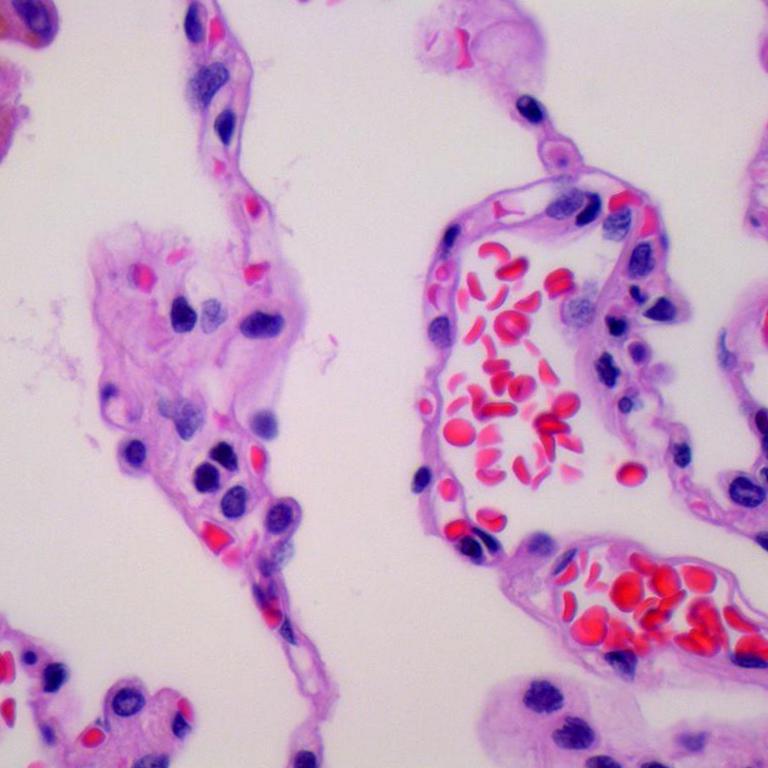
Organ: lung
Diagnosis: benign